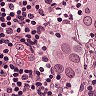
Metastatic tissue present: yes